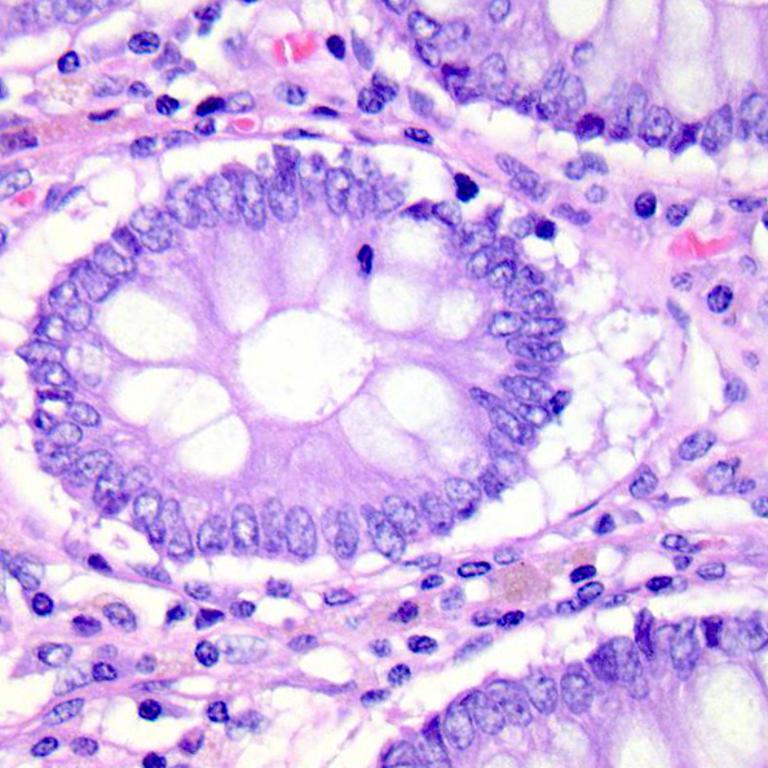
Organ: colon
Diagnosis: benign